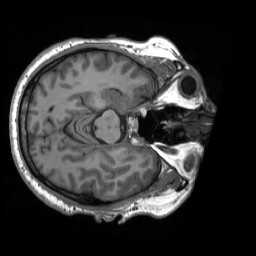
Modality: T1w
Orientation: axial
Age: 30
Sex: male
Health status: ill
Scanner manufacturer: siemens
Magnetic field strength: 3 T
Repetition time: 2.3 s
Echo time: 0.00201 s